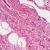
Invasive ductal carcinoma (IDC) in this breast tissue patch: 0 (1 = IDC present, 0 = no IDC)